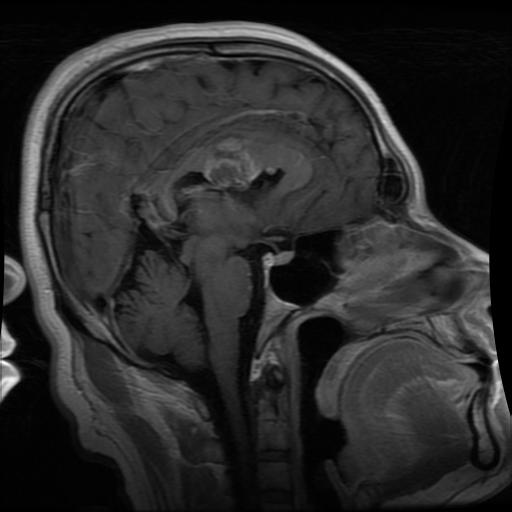
Label: glioma